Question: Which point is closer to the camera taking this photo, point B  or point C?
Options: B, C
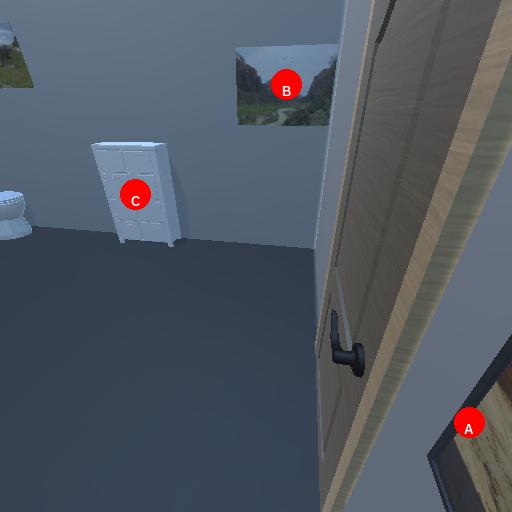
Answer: B